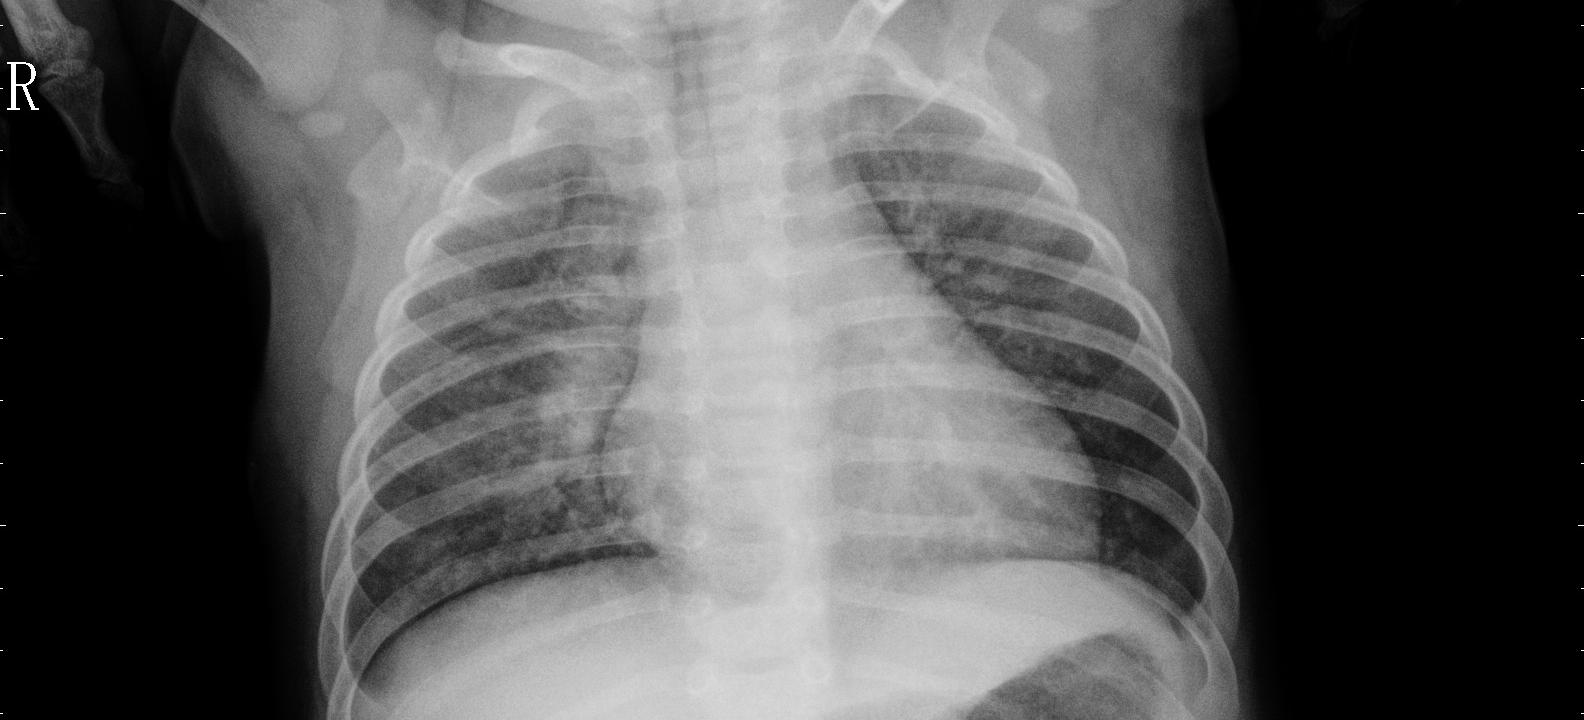
Diagnosis: PNEUMONIA